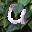
Label: 6